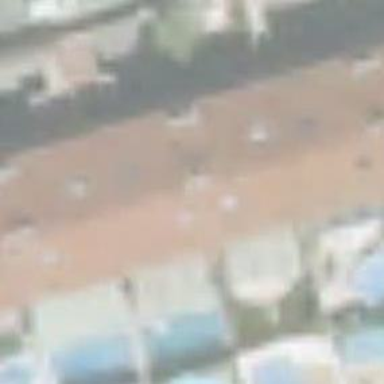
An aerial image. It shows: Terraced building with pitched roof oriented across.